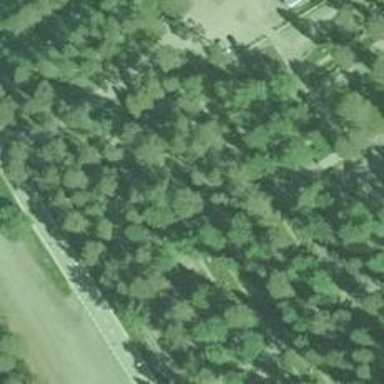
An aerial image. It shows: Sector within cemetery.